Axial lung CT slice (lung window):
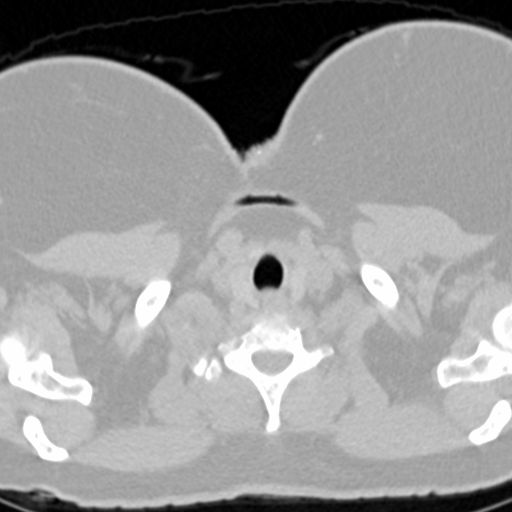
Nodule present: no